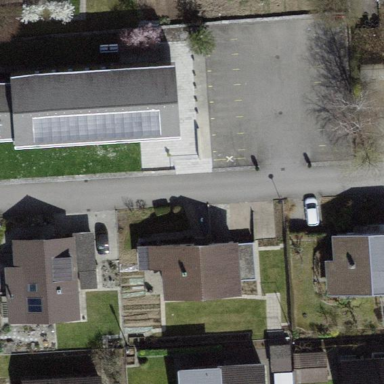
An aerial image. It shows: Parking area with surface.